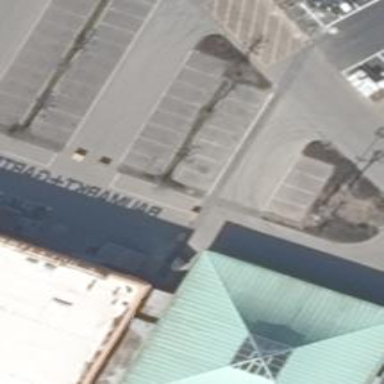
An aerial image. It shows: Asphalt parking aisle road for service vehicles.